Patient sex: F
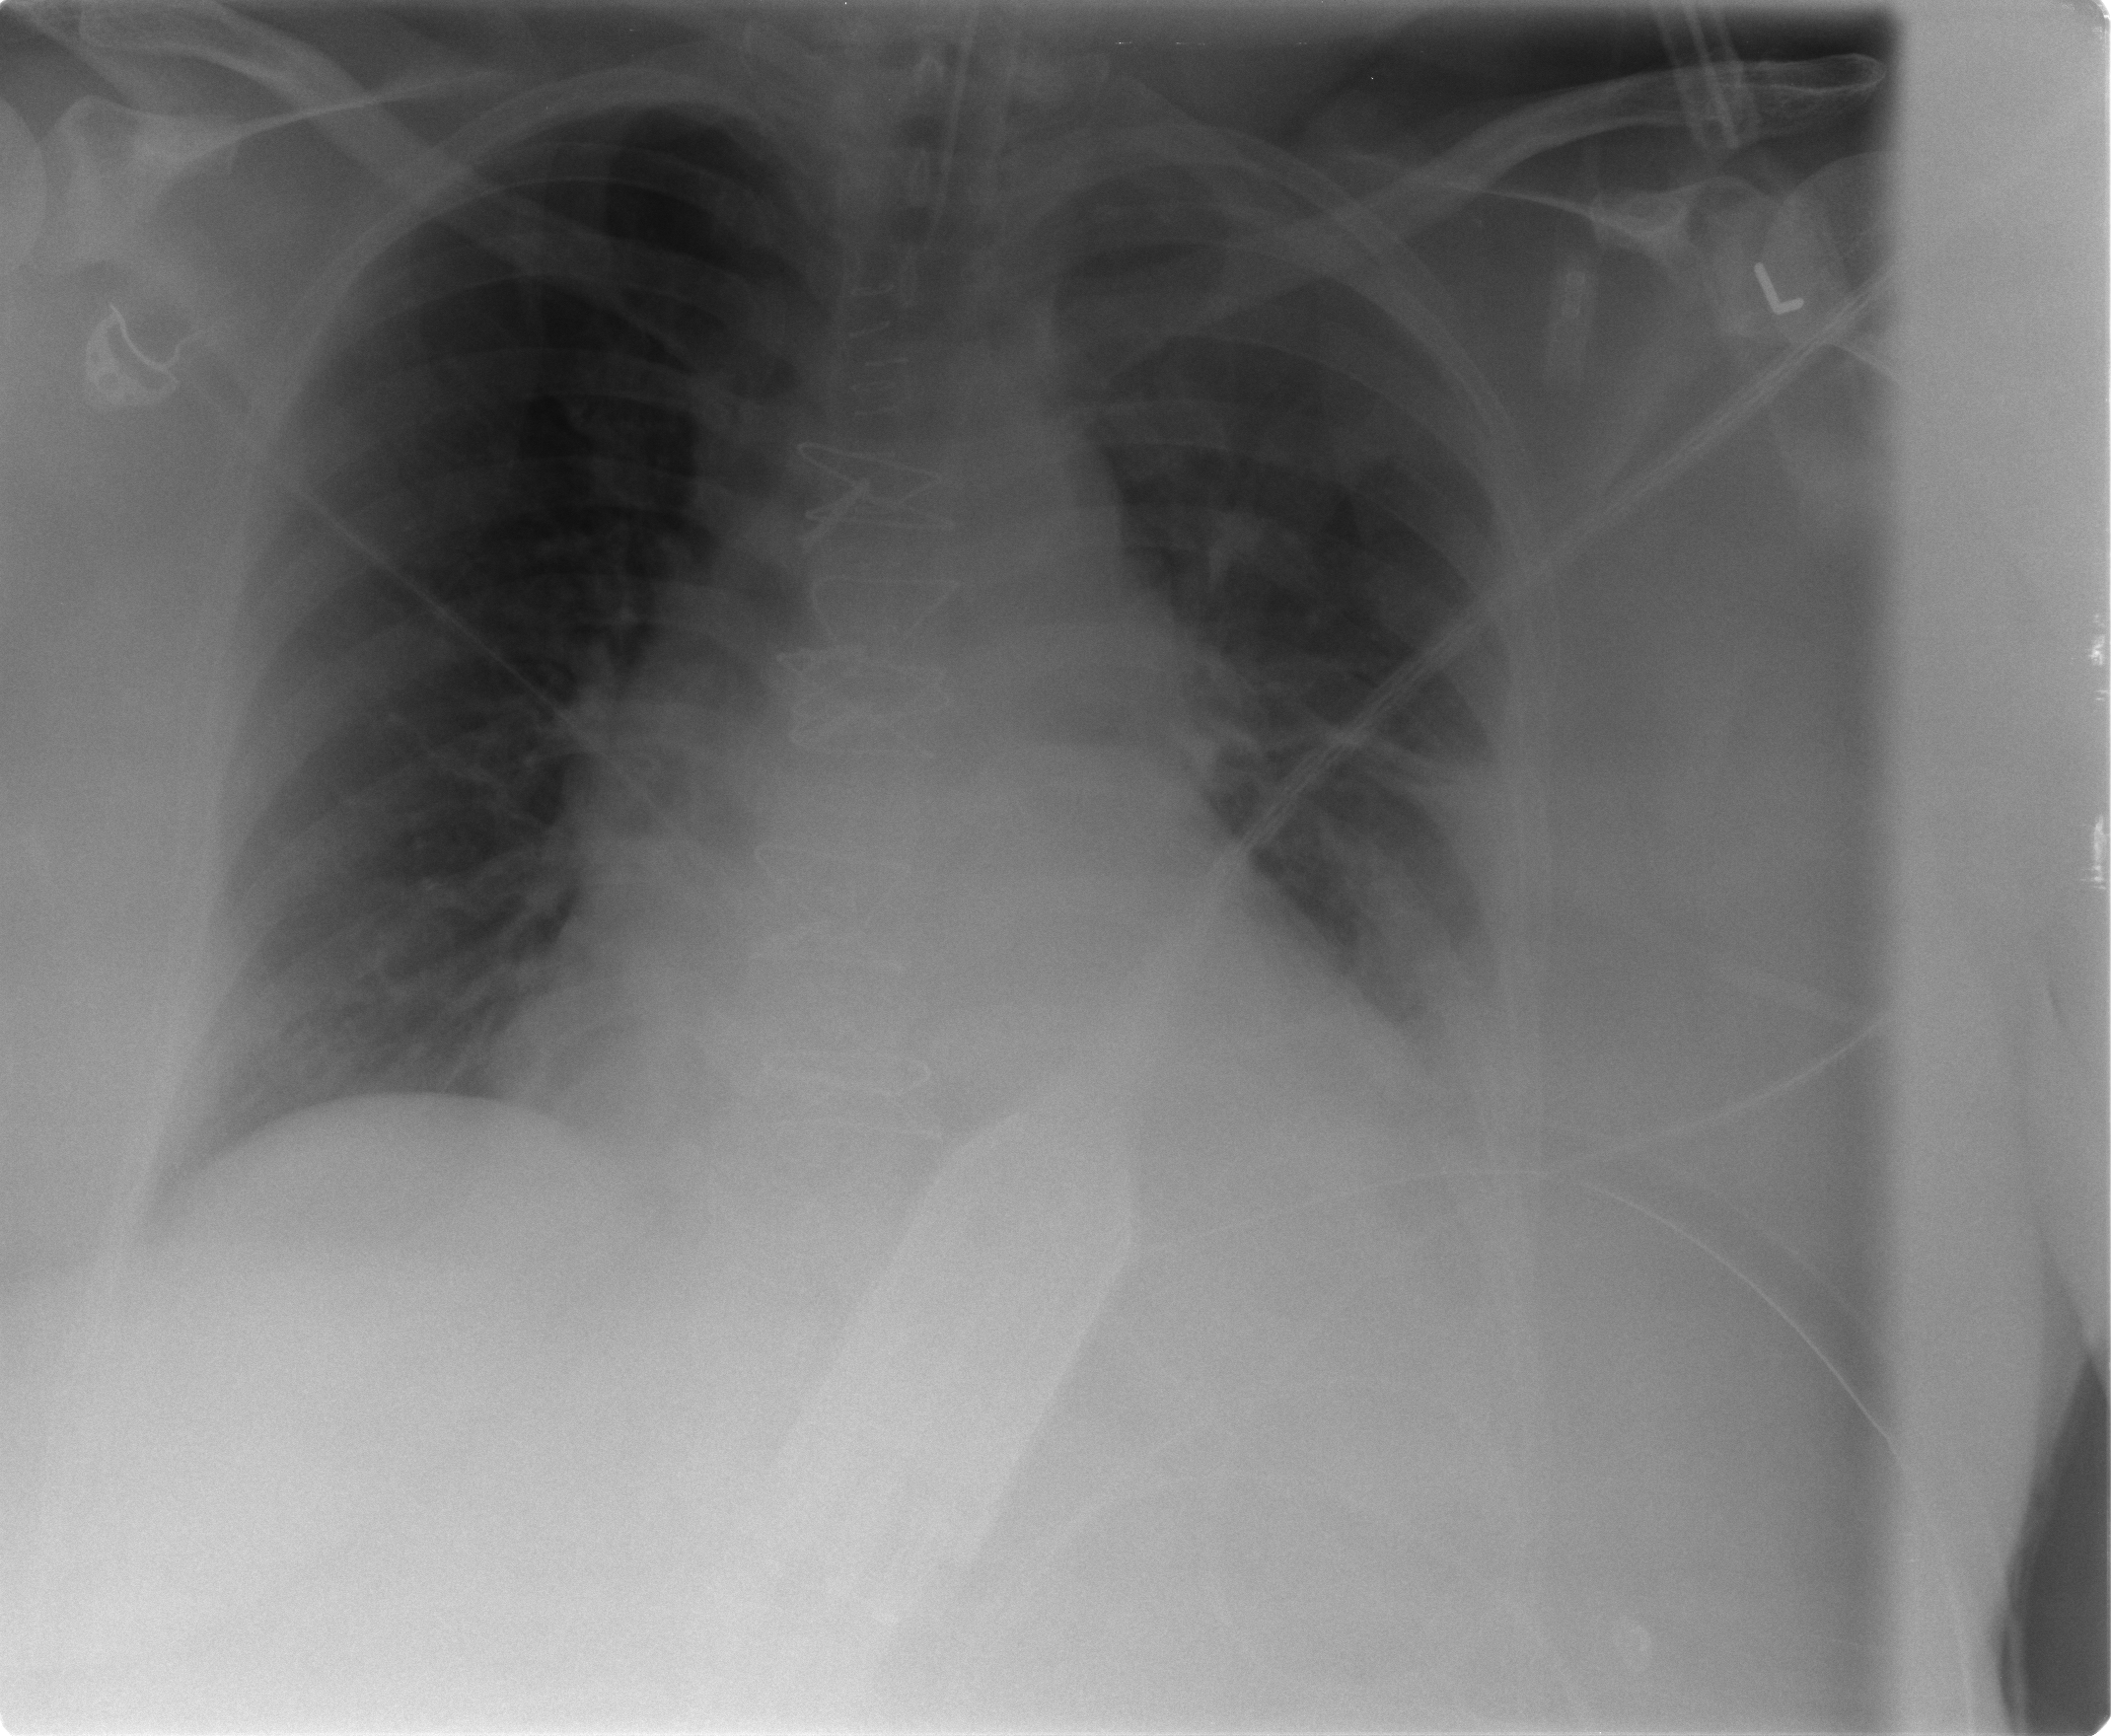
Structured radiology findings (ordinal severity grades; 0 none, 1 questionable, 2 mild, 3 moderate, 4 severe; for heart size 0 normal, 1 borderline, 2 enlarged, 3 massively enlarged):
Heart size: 2
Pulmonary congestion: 2
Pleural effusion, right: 1
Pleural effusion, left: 2
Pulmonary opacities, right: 0
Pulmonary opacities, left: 0
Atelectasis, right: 2
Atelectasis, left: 3